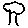
Label: tree